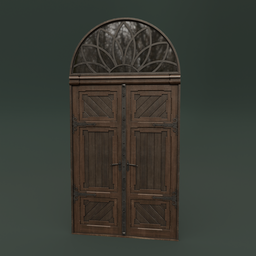
Label: architecture